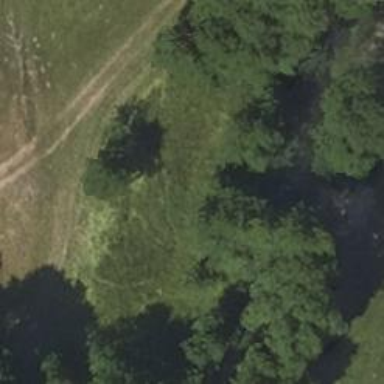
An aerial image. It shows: Deciduous tree with broadleaved leaves.